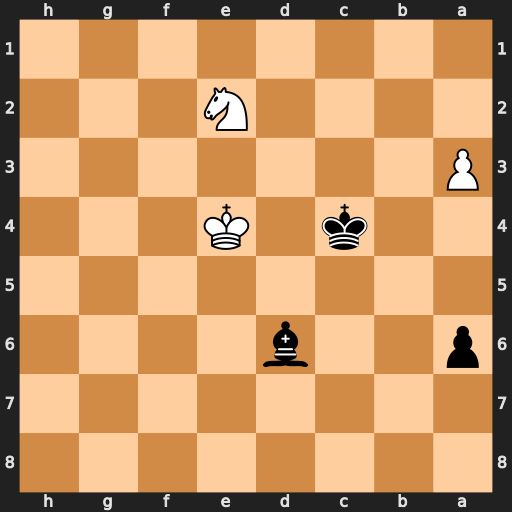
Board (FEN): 8/8/p2b4/8/2k1K3/P7/4N3/8
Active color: b
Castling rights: -
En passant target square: -
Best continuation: Bxa3 Ke3 Bb4